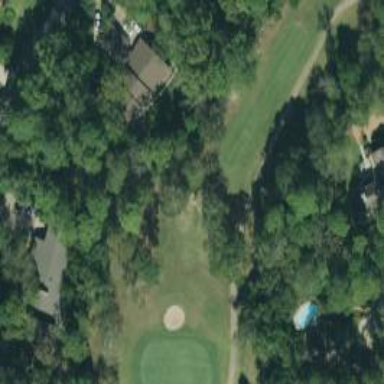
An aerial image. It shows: Path for both roads and golfers.